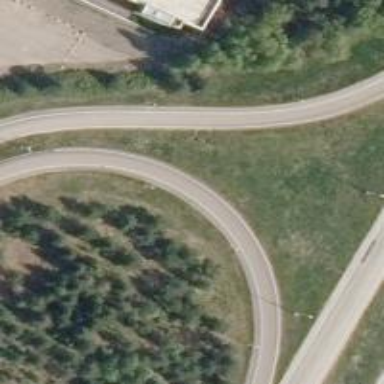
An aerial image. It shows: Trunk link highway with asphalt surface.